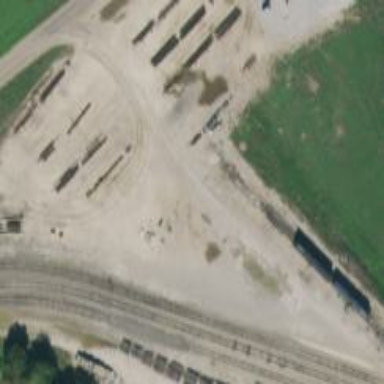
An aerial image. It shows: Rail spur service.